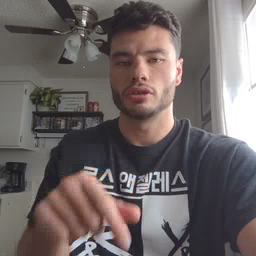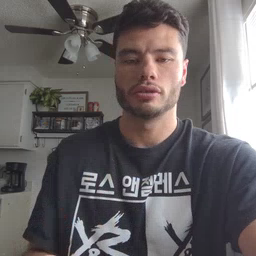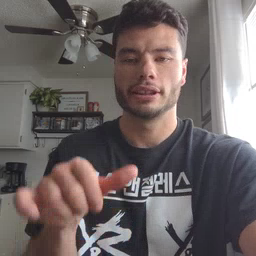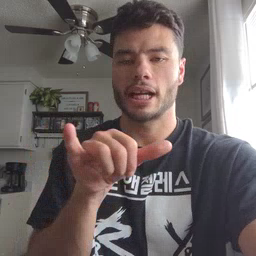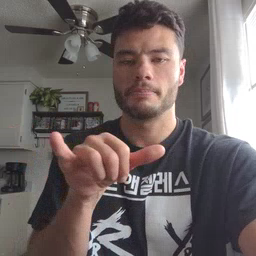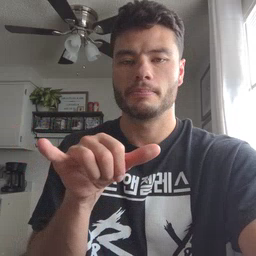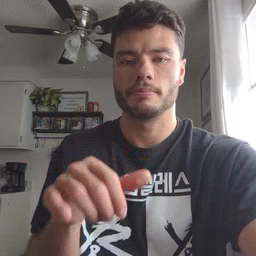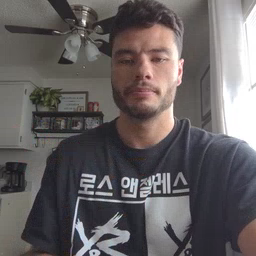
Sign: same